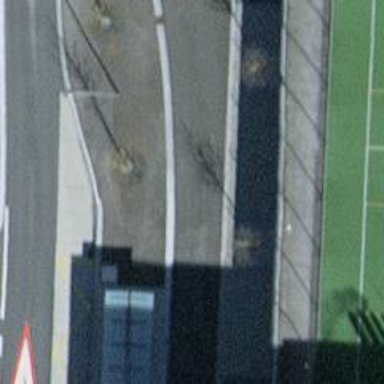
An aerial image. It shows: Asphalt platform for public transport.